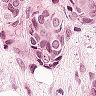
Metastatic tissue present: yes